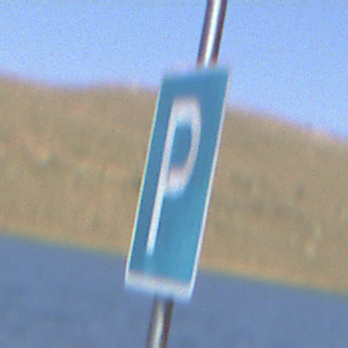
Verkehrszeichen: Parken
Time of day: MorningAfternoon
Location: Outdoor (Nature)
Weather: Clear
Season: NotSpecified
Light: Natural